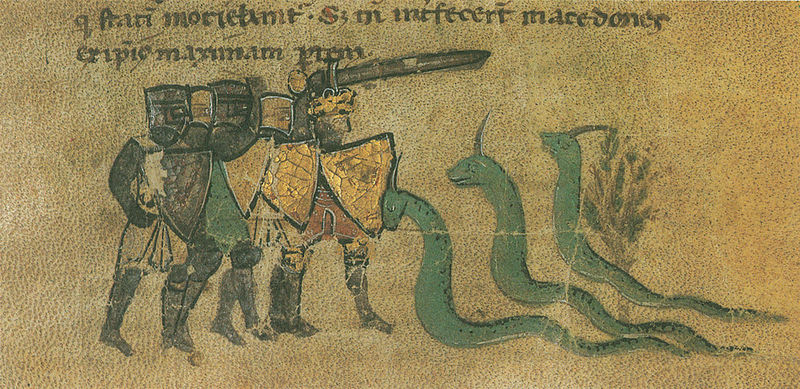
Titel: Alexanderroman
Institution: Leipzig, Stadtbibliothek
Schlagwörter: baum, kampf, gelb, grün, ocker, braun, männer, schwarz, malerei, horn, busch, gold, drei, pflanze, frontal, krone, schrift, kaiser, könig, knie, vier, schild, buch, vergoldet, schwert, text, reihe, schlange, helm, stiefel, ritter, rüstung, pergament, wappen, helme, leder, mittelalter, begegnung, schlangen, miniatur, ungeheuer, drachen, einhorn, drache, vergoldung, drachentöter, wurm, latein, beschriftet, schilde, buchmalerei, lindwurm, würmer, ritter vier, macedones, lindwümer